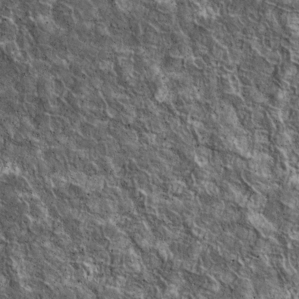
Label: non_frost